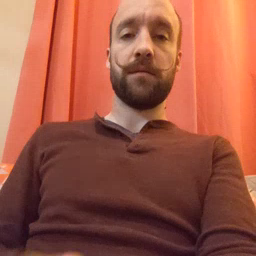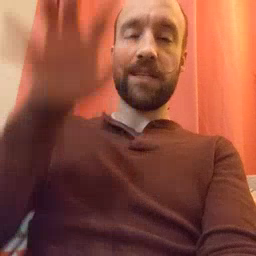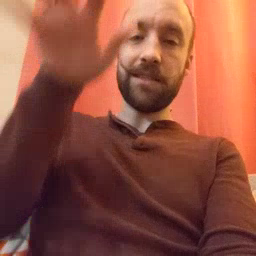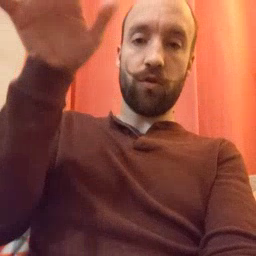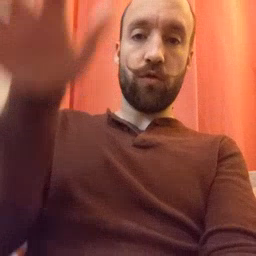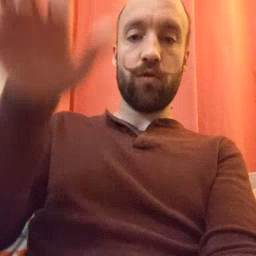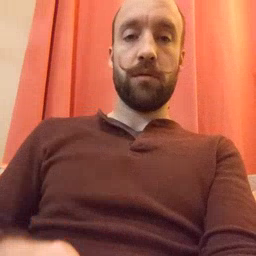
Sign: alligator